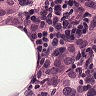
Metastatic tissue present: yes